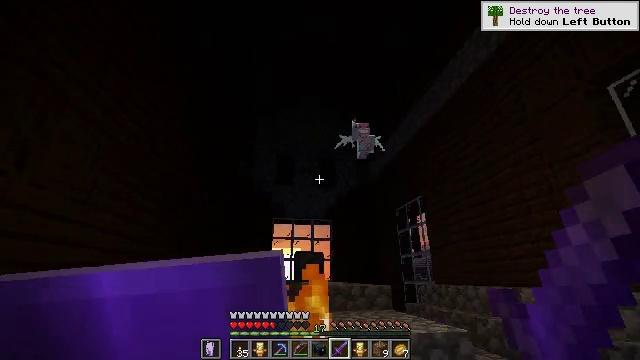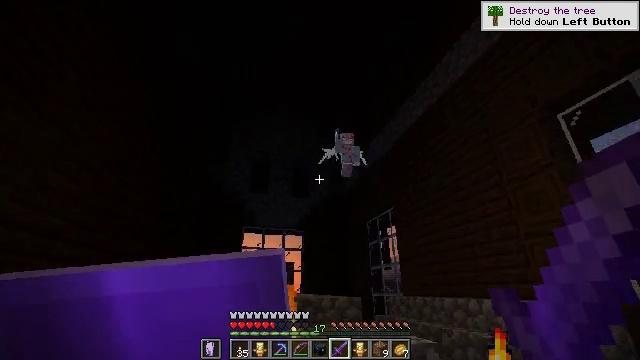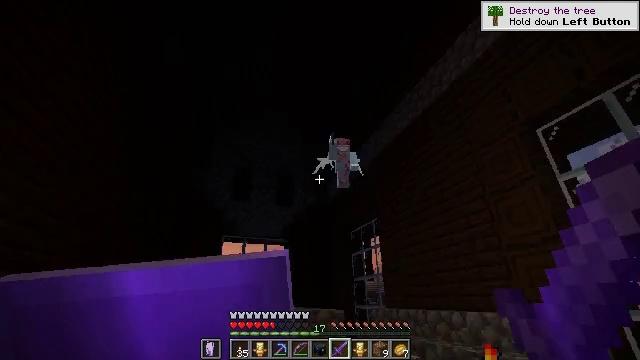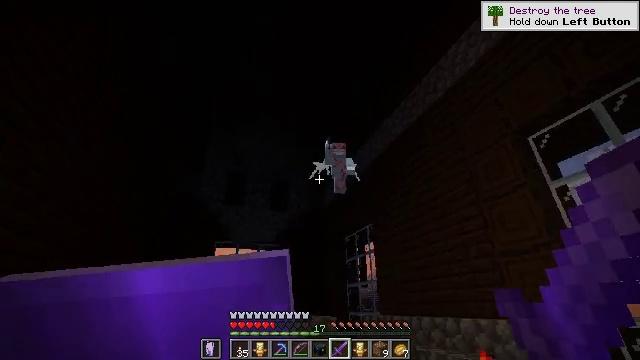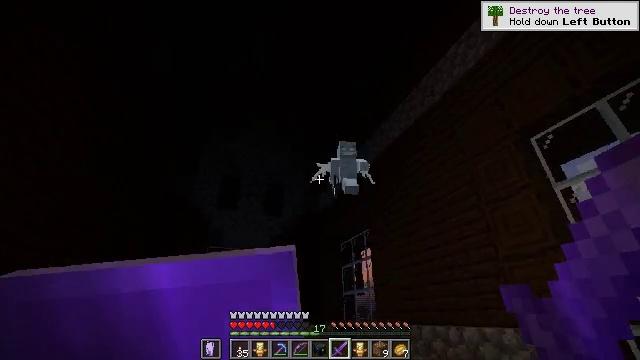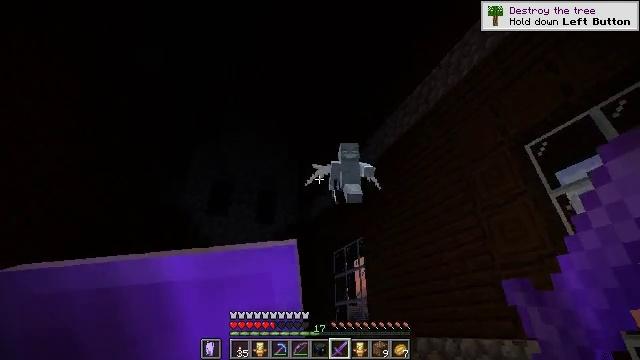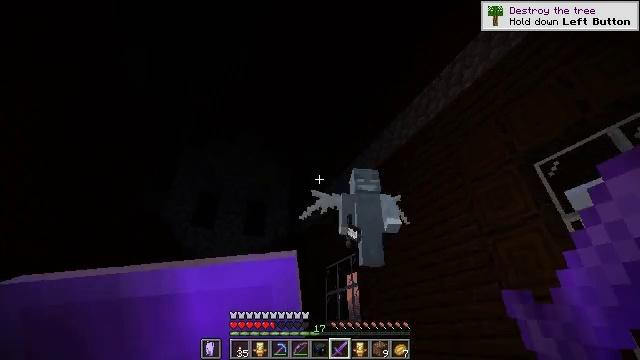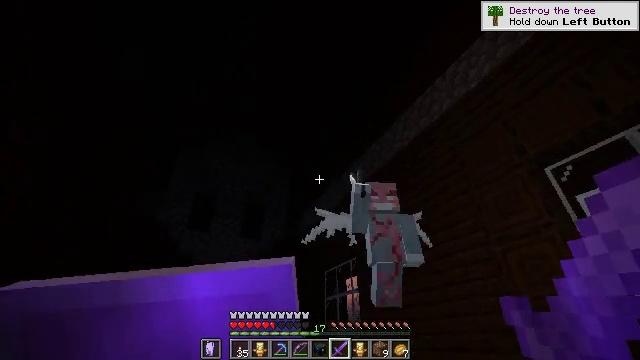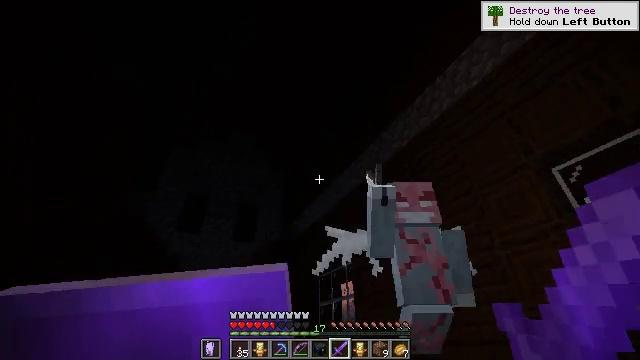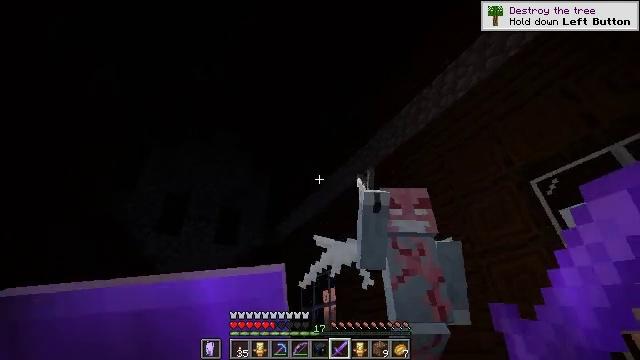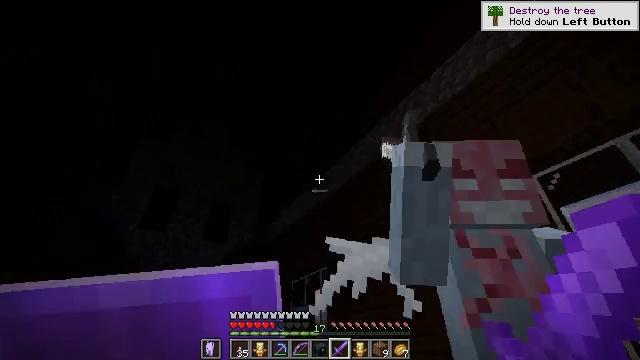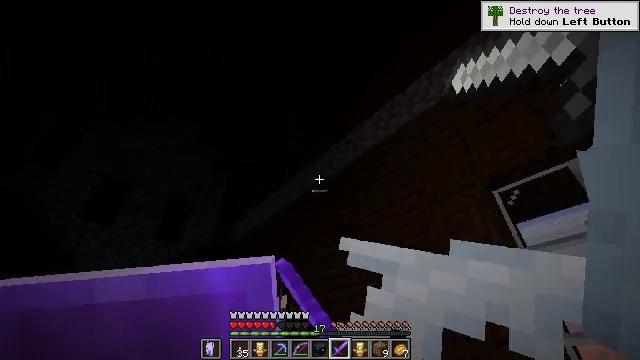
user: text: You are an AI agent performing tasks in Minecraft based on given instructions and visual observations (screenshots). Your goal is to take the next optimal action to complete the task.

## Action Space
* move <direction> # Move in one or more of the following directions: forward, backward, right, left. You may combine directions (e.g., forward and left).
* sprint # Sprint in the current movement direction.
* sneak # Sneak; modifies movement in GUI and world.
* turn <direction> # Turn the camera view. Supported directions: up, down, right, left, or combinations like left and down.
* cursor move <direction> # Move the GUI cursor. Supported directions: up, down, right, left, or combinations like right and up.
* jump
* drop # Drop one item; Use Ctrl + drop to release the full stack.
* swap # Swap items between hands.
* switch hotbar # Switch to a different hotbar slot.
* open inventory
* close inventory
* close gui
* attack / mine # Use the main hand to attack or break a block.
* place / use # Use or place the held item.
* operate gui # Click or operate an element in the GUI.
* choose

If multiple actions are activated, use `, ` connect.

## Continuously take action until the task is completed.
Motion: motion action
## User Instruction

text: Kill the vex.
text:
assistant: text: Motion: move forward, turn right and up
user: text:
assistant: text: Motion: move forward, turn right and up
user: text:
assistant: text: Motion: move forward, turn right and up
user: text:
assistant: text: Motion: move forward, turn right and up
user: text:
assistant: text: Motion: move forward, turn right and up
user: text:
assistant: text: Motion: move forward, turn right and up
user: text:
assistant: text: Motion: move forward
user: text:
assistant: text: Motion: move forward, turn right
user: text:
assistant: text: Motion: move forward, turn right and up
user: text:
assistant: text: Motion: move forward, turn right, attack / mine
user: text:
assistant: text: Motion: turn right and up, attack / mine
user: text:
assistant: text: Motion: attack / mine